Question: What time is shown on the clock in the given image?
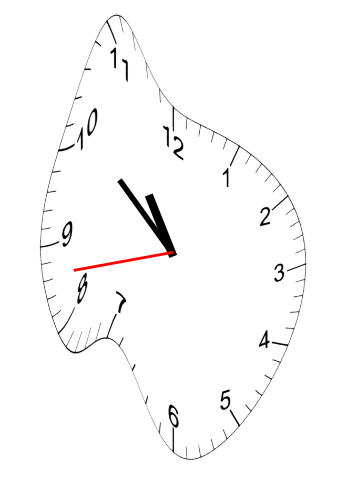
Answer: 10:51:43